Question: I am trying to draw a diagram like the image below and would like to know if there is a more efficient way to doing this in XML. Below is my unfinished code but I want to hear suggestions and examples from others please. I want to also be able to copy and modify the code at a later stage & I want the diagram to look right on all devices (i.e. suitable margins, padding, etc.) All helpful replies would be very much appreciated.

'''
<LinearLayout
android:layout_width="match_parent"
android:layout_height="wrap_content"
android:orientation="horizontal">
<RelativeLayout
android:id="@+id/colored_bar"
android:layout_width="10dp"
android:layout_height="40dp"
android:background="@color/central"/>
<RelativeLayout
android:layout_width="0dp"
android:layout_height="40dp"
android:background="@color/grey"
android:layout_weight=".25" >
<TextView
android:layout_width="wrap_content"
android:layout_height="wrap_content"
android:layout_centerHorizontal="true"
android:layout_centerVertical="true"
android:text="1"
android:textColor="@color/black"/>
</RelativeLayout>
<View
android:id="@+id/car_separator0"
android:layout_width="1dp"
android:layout_height="50dp"
android:background="@color/black" />
<RelativeLayout
android:layout_width="0dp"
android:layout_height="40dp"
android:background="@color/grey"
android:layout_weight=".25" >
<TextView
android:layout_width="wrap_content"
android:layout_height="wrap_content"
android:layout_centerHorizontal="true"
android:layout_centerVertical="true"
android:text="2"
android:textColor="@color/black"/>
</RelativeLayout>
<View
android:id="@+id/car_separator1"
android:layout_width="1dp"
android:layout_height="50dp"
android:background="@color/black" />
<RelativeLayout
android:layout_width="0dp"
android:layout_height="40dp"
android:background="@color/grey"
android:layout_weight=".25" >
<TextView
android:layout_width="wrap_content"
android:layout_height="wrap_content"
android:layout_centerHorizontal="true"
android:layout_centerVertical="true"
android:text="3"
android:textColor="@color/black"/>
<RelativeLayout
android:layout_width="10dp"
android:layout_height="10dp"
android:background="@color/red"
android:layout_weight=".25"
android:padding="1.5dp">
<RelativeLayout
android:layout_width="match_parent"
android:layout_height="match_parent"
android:background="@color/grey"
android:layout_centerHorizontal="true"
android:layout_centerVertical="true"/>
</RelativeLayout>
<RelativeLayout
android:layout_width="15dp"
android:layout_height="10dp"
android:background="@color/red"
android:layout_alignParentLeft="true"
android:layout_alignParentTop="true"
android:padding="1.5dp">
<RelativeLayout
android:layout_width="match_parent"
android:layout_height="match_parent"
android:background="@color/grey"
android:layout_centerHorizontal="true"
android:layout_centerVertical="true"/>
</RelativeLayout>
<RelativeLayout
android:layout_width="15dp"
android:layout_height="10dp"
android:background="@color/red"
android:layout_alignParentRight="true"
android:layout_alignParentTop="true"
android:padding="1.5dp">
<RelativeLayout
android:layout_width="match_parent"
android:layout_height="match_parent"
android:background="@color/grey"
android:layout_centerHorizontal="true"
android:layout_centerVertical="true"/>
</RelativeLayout>
<RelativeLayout
android:layout_width="15dp"
android:layout_height="10dp"
android:background="@color/red"
android:layout_alignParentBottom="true"
android:layout_alignParentLeft="true"
android:padding="1.5dp">
<RelativeLayout
android:layout_width="match_parent"
android:layout_height="match_parent"
android:background="@color/grey"
android:layout_centerHorizontal="true"
android:layout_centerVertical="true"/>
</RelativeLayout>
<RelativeLayout
android:layout_width="15dp"
android:layout_height="10dp"
android:background="@color/red"
android:layout_alignParentBottom="true"
android:layout_centerHorizontal="true"
android:padding="1.5dp">
<RelativeLayout
android:layout_width="match_parent"
android:layout_height="match_parent"
android:background="@color/grey"
android:layout_centerHorizontal="true"
android:layout_centerVertical="true"/>
</RelativeLayout>
<RelativeLayout
android:layout_width="15dp"
android:layout_height="10dp"
android:background="@color/red"
android:layout_alignParentBottom="true"
android:layout_alignParentRight="true"
android:padding="1.5dp">
<RelativeLayout
android:layout_width="match_parent"
android:layout_height="match_parent"
android:background="@color/grey"
android:layout_centerHorizontal="true"
android:layout_centerVertical="true"/>
</RelativeLayout>
</RelativeLayout>
<View
android:id="@+id/car_separator2"
android:layout_width="1dp"
android:layout_height="50dp"
android:background="@color/black" />
<RelativeLayout
android:layout_width="0dp"
android:layout_height="40dp"
android:background="@color/grey"
android:layout_weight=".25" >
<TextView
android:layout_width="wrap_content"
android:layout_height="wrap_content"
android:layout_centerHorizontal="true"
android:layout_centerVertical="true"
android:text="4"
android:textColor="@color/black"/>
<RelativeLayout
android:layout_width="15dp"
android:layout_height="10dp"
android:background="@color/red"
android:layout_alignParentLeft="true"
android:padding="1.5dp">
<RelativeLayout
android:layout_width="match_parent"
android:layout_height="match_parent"
android:background="@color/grey"
android:layout_centerHorizontal="true"
android:layout_centerVertical="true"/>
</RelativeLayout>
<RelativeLayout
android:layout_width="15dp"
android:layout_height="10dp"
android:background="@color/red"
android:layout_centerHorizontal="true"
android:padding="1.5dp">
<RelativeLayout
android:layout_width="match_parent"
android:layout_height="match_parent"
android:background="@color/grey"
android:layout_centerHorizontal="true"
android:layout_centerVertical="true"/>
</RelativeLayout>
<RelativeLayout
android:layout_width="15dp"
android:layout_height="10dp"
android:background="@color/red"
android:layout_alignParentRight="true"
android:layout_marginRight="5dp"
android:padding="1.5dp">
<RelativeLayout
android:layout_width="match_parent"
android:layout_height="match_parent"
android:background="@color/grey"
android:layout_centerHorizontal="true"
android:layout_centerVertical="true"/>
</RelativeLayout>
<RelativeLayout
android:layout_width="15dp"
android:layout_height="10dp"
android:background="@color/red"
android:layout_alignParentLeft="true"
android:layout_alignParentBottom="true"
android:padding="1.5dp">
<RelativeLayout
android:layout_width="match_parent"
android:layout_height="match_parent"
android:background="@color/grey"
android:layout_centerHorizontal="true"
android:layout_centerVertical="true"/>
</RelativeLayout>
<RelativeLayout
android:layout_width="15dp"
android:layout_height="10dp"
android:background="@color/red"
android:layout_centerHorizontal="true"
android:layout_alignParentBottom="true"
android:padding="1.5dp">
<RelativeLayout
android:layout_width="match_parent"
android:layout_height="match_parent"
android:background="@color/grey"
android:layout_centerHorizontal="true"
android:layout_centerVertical="true"/>
</RelativeLayout>
<RelativeLayout
android:layout_width="15dp"
android:layout_height="10dp"
android:background="@color/red"
android:layout_alignParentRight="true"
android:layout_alignParentBottom="true"
android:layout_marginRight="5dp"
android:padding="1.5dp">
<RelativeLayout
android:layout_width="match_parent"
android:layout_height="match_parent"
android:background="@color/grey"
android:layout_centerHorizontal="true"
android:layout_centerVertical="true"/>
</RelativeLayout>
</RelativeLayout>
<RelativeLayout
android:layout_width="10dp"
android:layout_height="40dp"
android:background="@color/central"/>
</LinearLayout>
'''
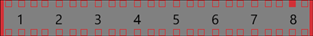
Answer: I highly recommend not drawing this in xml. Instead, this is a perfect use for a custom view. It should be fairly easy to get drawing. For example, the little boxes can simply, and quickly be drawn in a for loop:
'''
for (int y = 0; y < canvasWidth; y+=yStride) {
canvas.drawRect(littleRect, paint);
}
'''
Really, the biggest pain about drawing this by hand would be touch IO, but even then that isn't too bad.